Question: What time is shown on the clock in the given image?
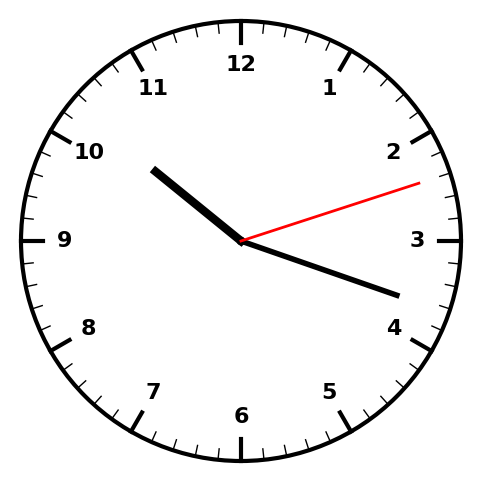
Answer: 10:18:12